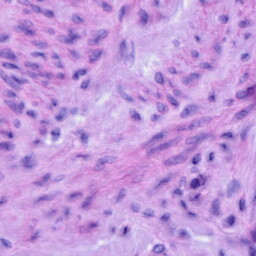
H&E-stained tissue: Cervix